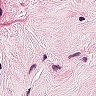
Metastatic tissue present: no